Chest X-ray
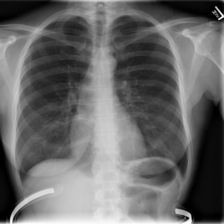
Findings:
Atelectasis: negative
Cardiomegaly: negative
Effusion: negative
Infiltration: negative
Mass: negative
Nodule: negative
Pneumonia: negative
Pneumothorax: negative
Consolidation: negative
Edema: negative
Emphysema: negative
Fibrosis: negative
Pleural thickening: negative
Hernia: negative